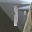
Label: 1